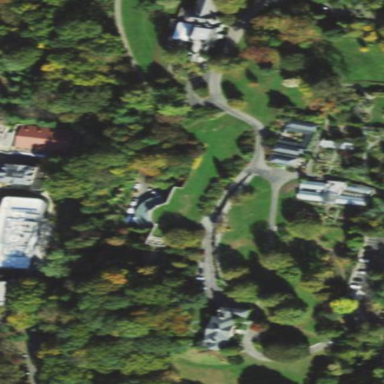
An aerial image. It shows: Botanical garden as type of leisure land.